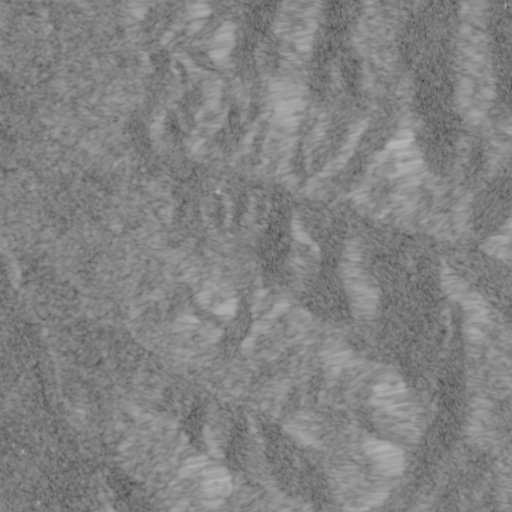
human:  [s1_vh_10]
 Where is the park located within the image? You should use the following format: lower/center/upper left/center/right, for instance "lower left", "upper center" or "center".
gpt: The park is located in the upper left of the image.
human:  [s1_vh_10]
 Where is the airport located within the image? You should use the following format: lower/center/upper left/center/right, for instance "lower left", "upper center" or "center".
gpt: There is no airport in the image.

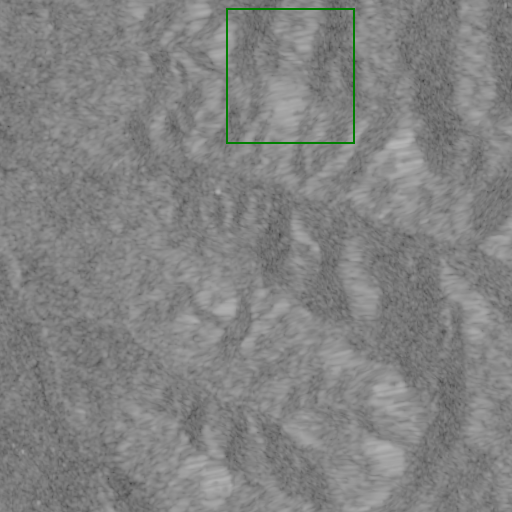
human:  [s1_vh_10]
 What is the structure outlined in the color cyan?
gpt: There is no cyan outline.
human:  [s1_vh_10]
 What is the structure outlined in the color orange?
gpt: There is no structure outlined in orange.